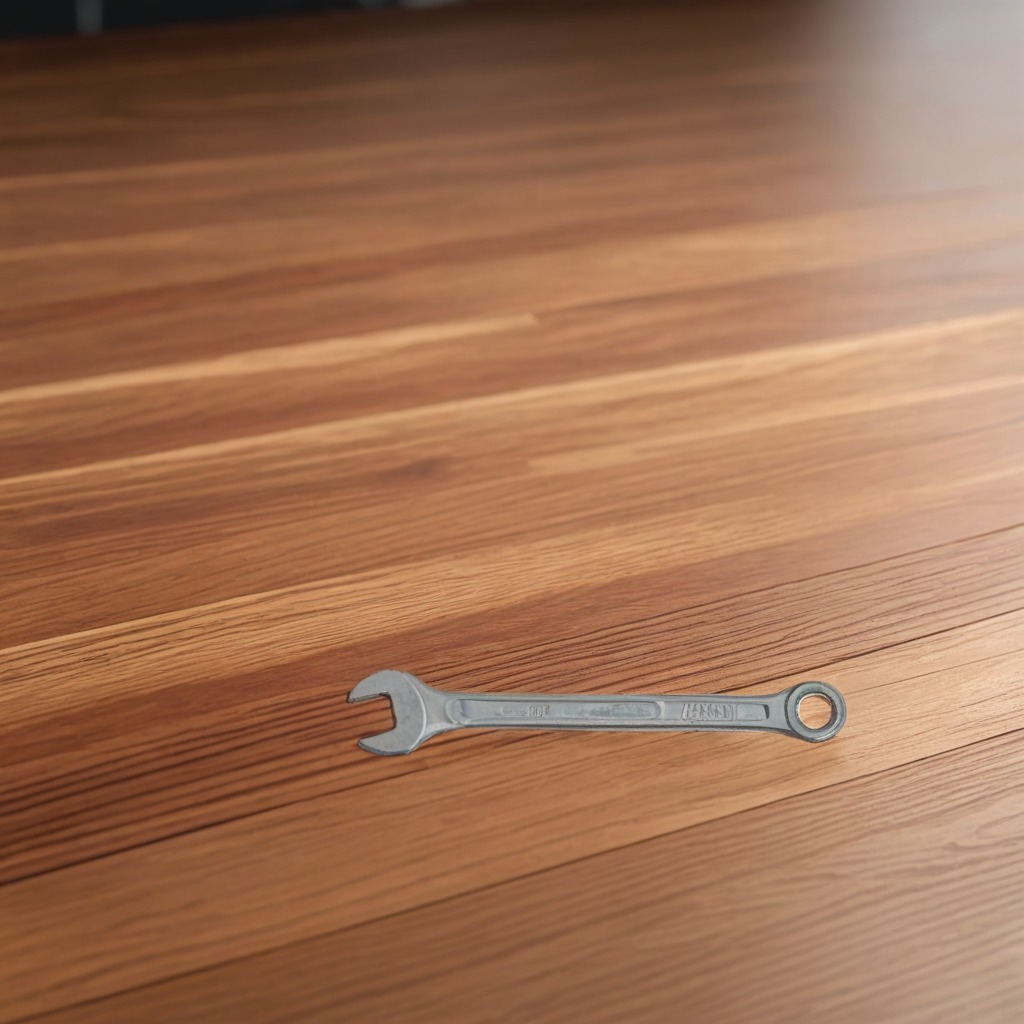
An wrench is lying on a wooden table in a carpentry studio.